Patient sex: F
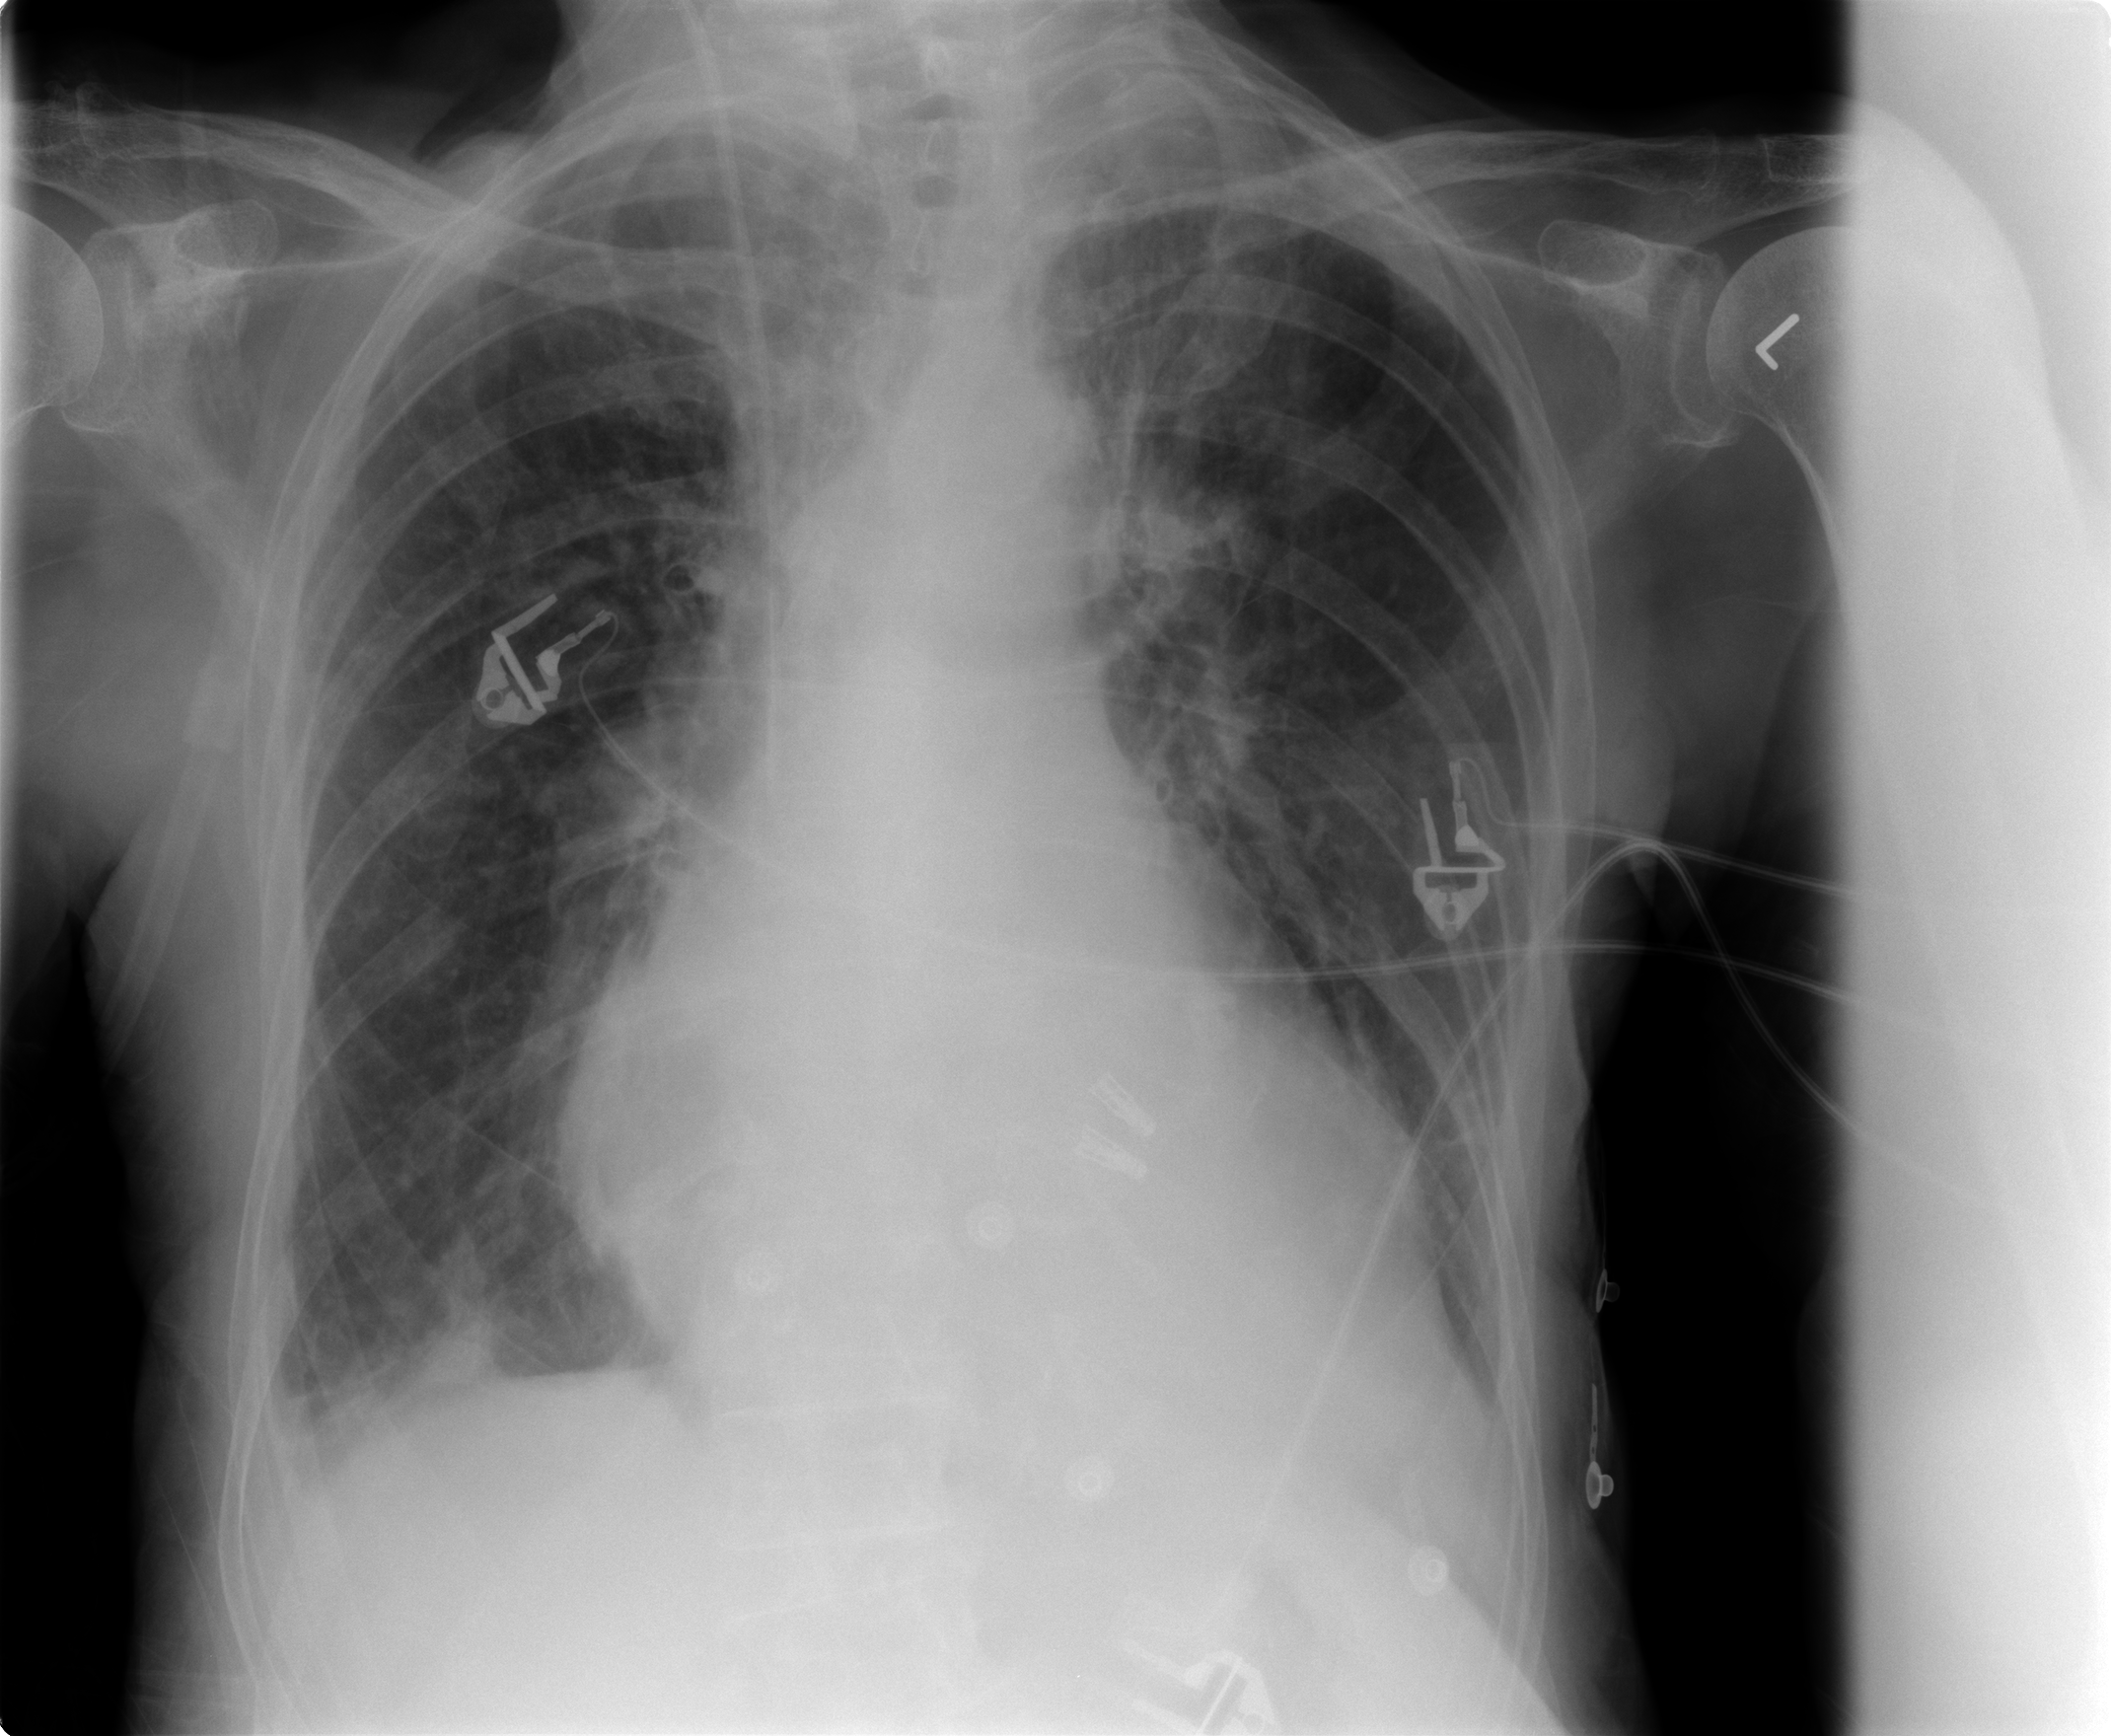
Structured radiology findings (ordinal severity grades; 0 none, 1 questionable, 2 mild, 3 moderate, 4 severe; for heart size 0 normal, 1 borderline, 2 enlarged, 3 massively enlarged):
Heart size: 2
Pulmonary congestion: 2
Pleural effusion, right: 2
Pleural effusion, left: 0
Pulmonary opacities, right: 0
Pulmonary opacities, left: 0
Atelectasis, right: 2
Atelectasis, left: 0